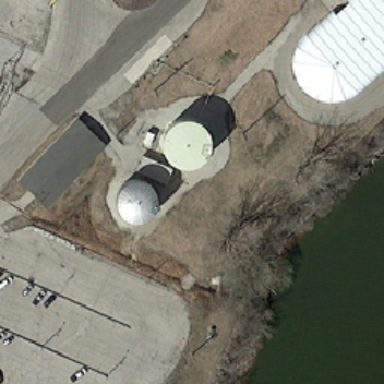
The silvery columnar is samller than the white columnar tank .